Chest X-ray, AP view. Patient: 29 years old, sex F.
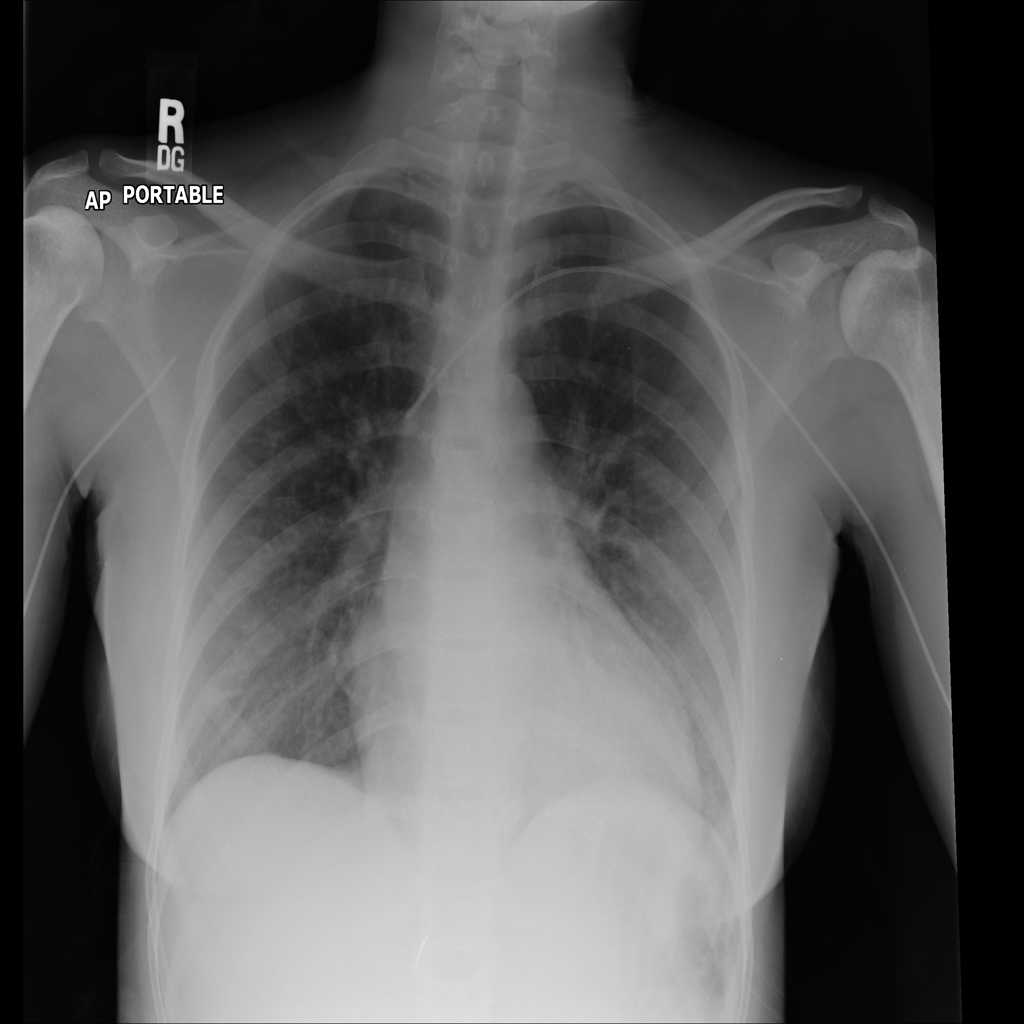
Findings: No Finding